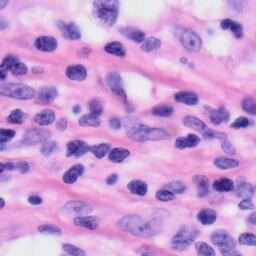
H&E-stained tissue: Skin